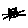
Label: cat